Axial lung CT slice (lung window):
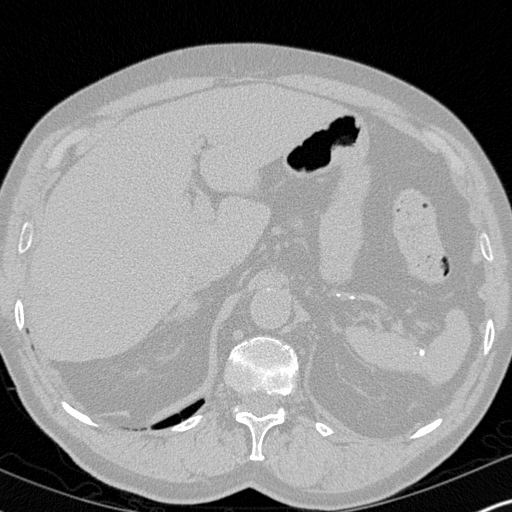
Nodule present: no